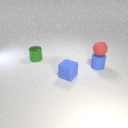
small green metal cylinder to the left of small blue rubber cylinder